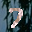
Label: 7